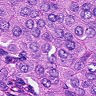
Metastatic tissue present: yes